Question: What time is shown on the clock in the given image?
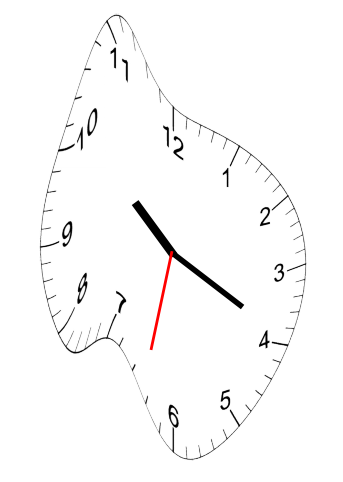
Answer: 10:19:32